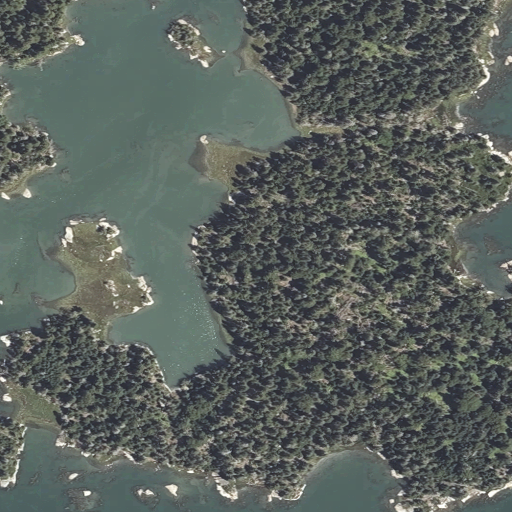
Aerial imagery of island in Maine named Davids Island containing evergreen forest, open water, herbaceous wetlands, barren land, and woody wetlands